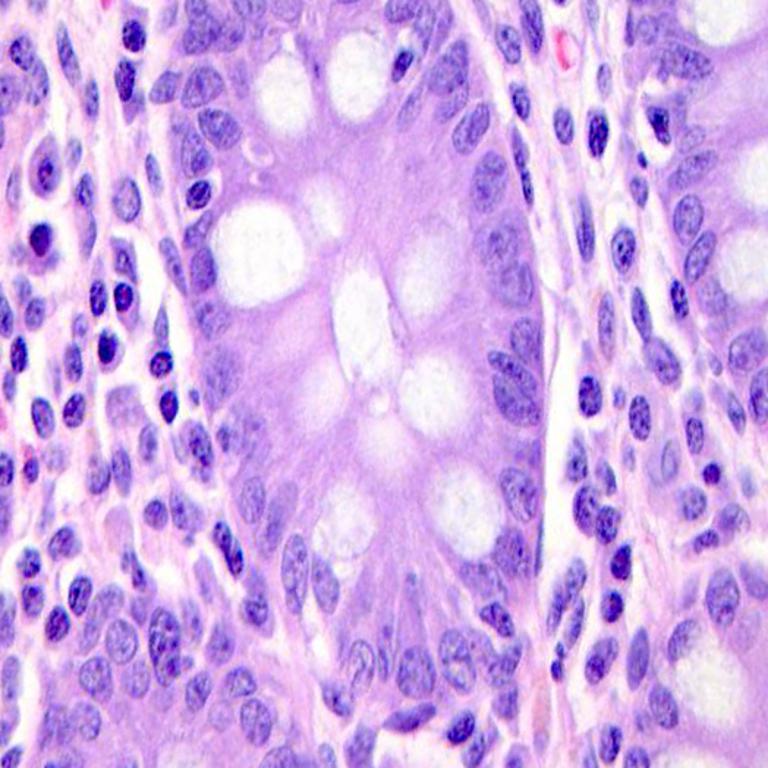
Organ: colon
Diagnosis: benign